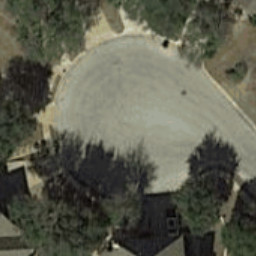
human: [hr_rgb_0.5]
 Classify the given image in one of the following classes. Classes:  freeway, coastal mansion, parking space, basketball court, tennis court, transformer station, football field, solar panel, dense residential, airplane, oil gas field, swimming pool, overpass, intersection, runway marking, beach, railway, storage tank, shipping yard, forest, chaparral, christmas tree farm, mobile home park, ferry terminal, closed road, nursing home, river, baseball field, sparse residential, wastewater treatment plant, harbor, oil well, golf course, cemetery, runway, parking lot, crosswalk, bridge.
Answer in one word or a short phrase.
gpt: closed road